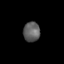
Tissue: skin
Cell type: Epithelial cells
Senescence score: 0.2563
Nuclear area (px): 325
Mean DAPI intensity: 94.797